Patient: sex F, age 77
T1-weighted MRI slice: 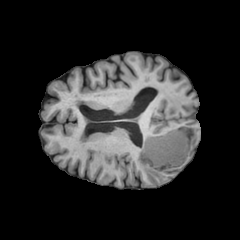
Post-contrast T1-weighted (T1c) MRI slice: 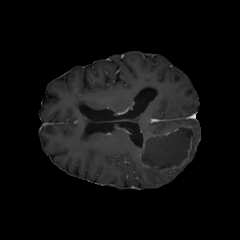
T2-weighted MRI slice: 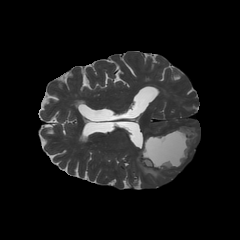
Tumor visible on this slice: yes
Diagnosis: Glioblastoma, IDH-wildtype
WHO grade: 4